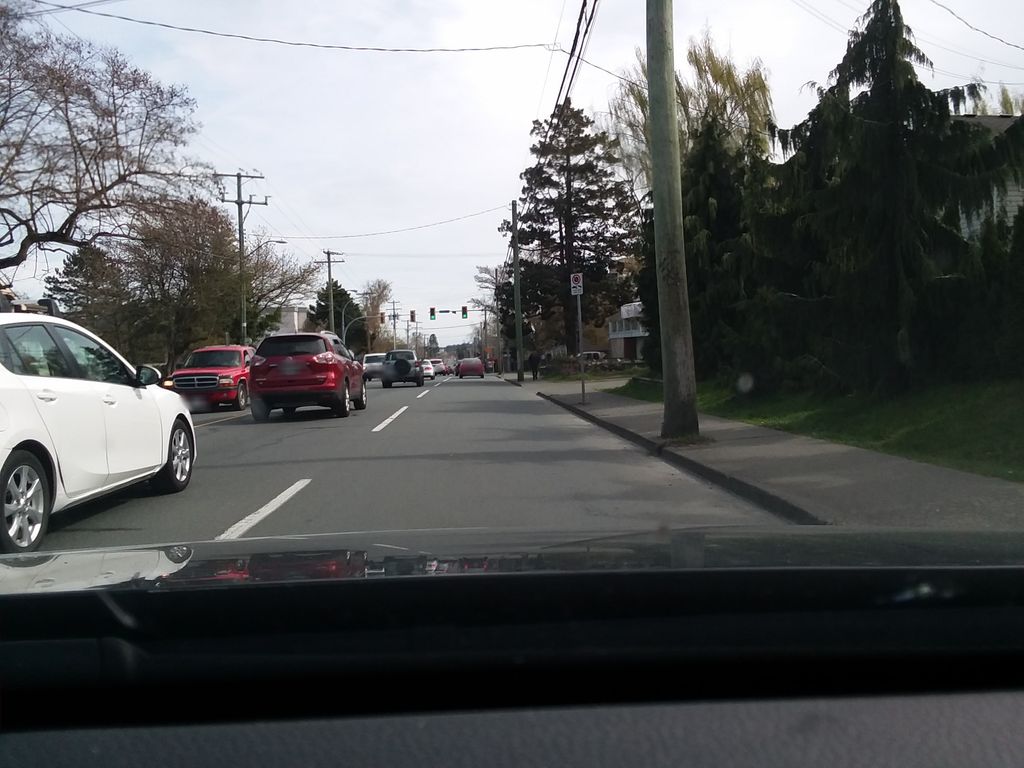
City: victoria